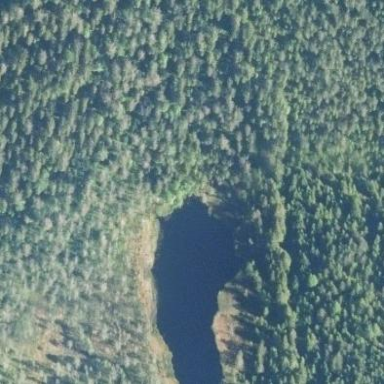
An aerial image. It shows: Beautiful lake surrounded by nature.